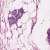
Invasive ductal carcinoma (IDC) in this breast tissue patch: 0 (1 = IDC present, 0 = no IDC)